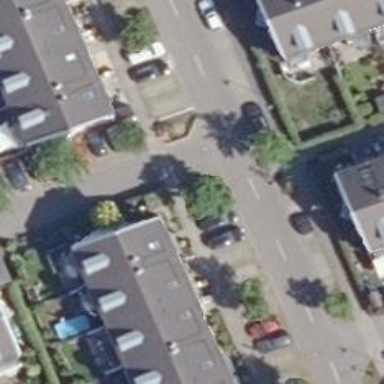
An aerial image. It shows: Asphalt road designated as living street.